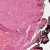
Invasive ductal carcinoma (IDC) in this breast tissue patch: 0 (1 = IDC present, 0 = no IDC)